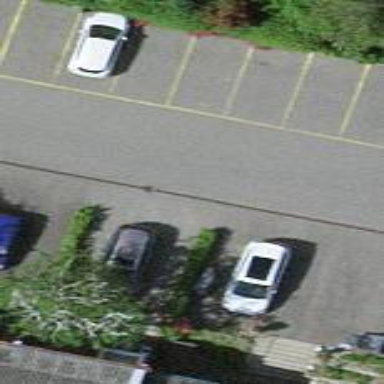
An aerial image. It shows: Parking area with surface.